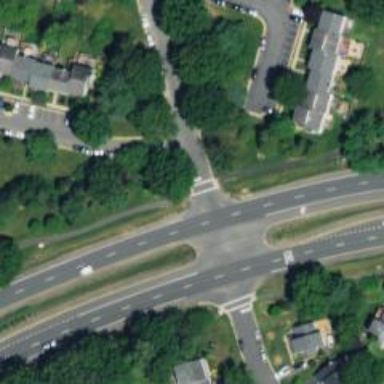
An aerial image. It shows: Uncontrolled crossing on the road.